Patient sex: M
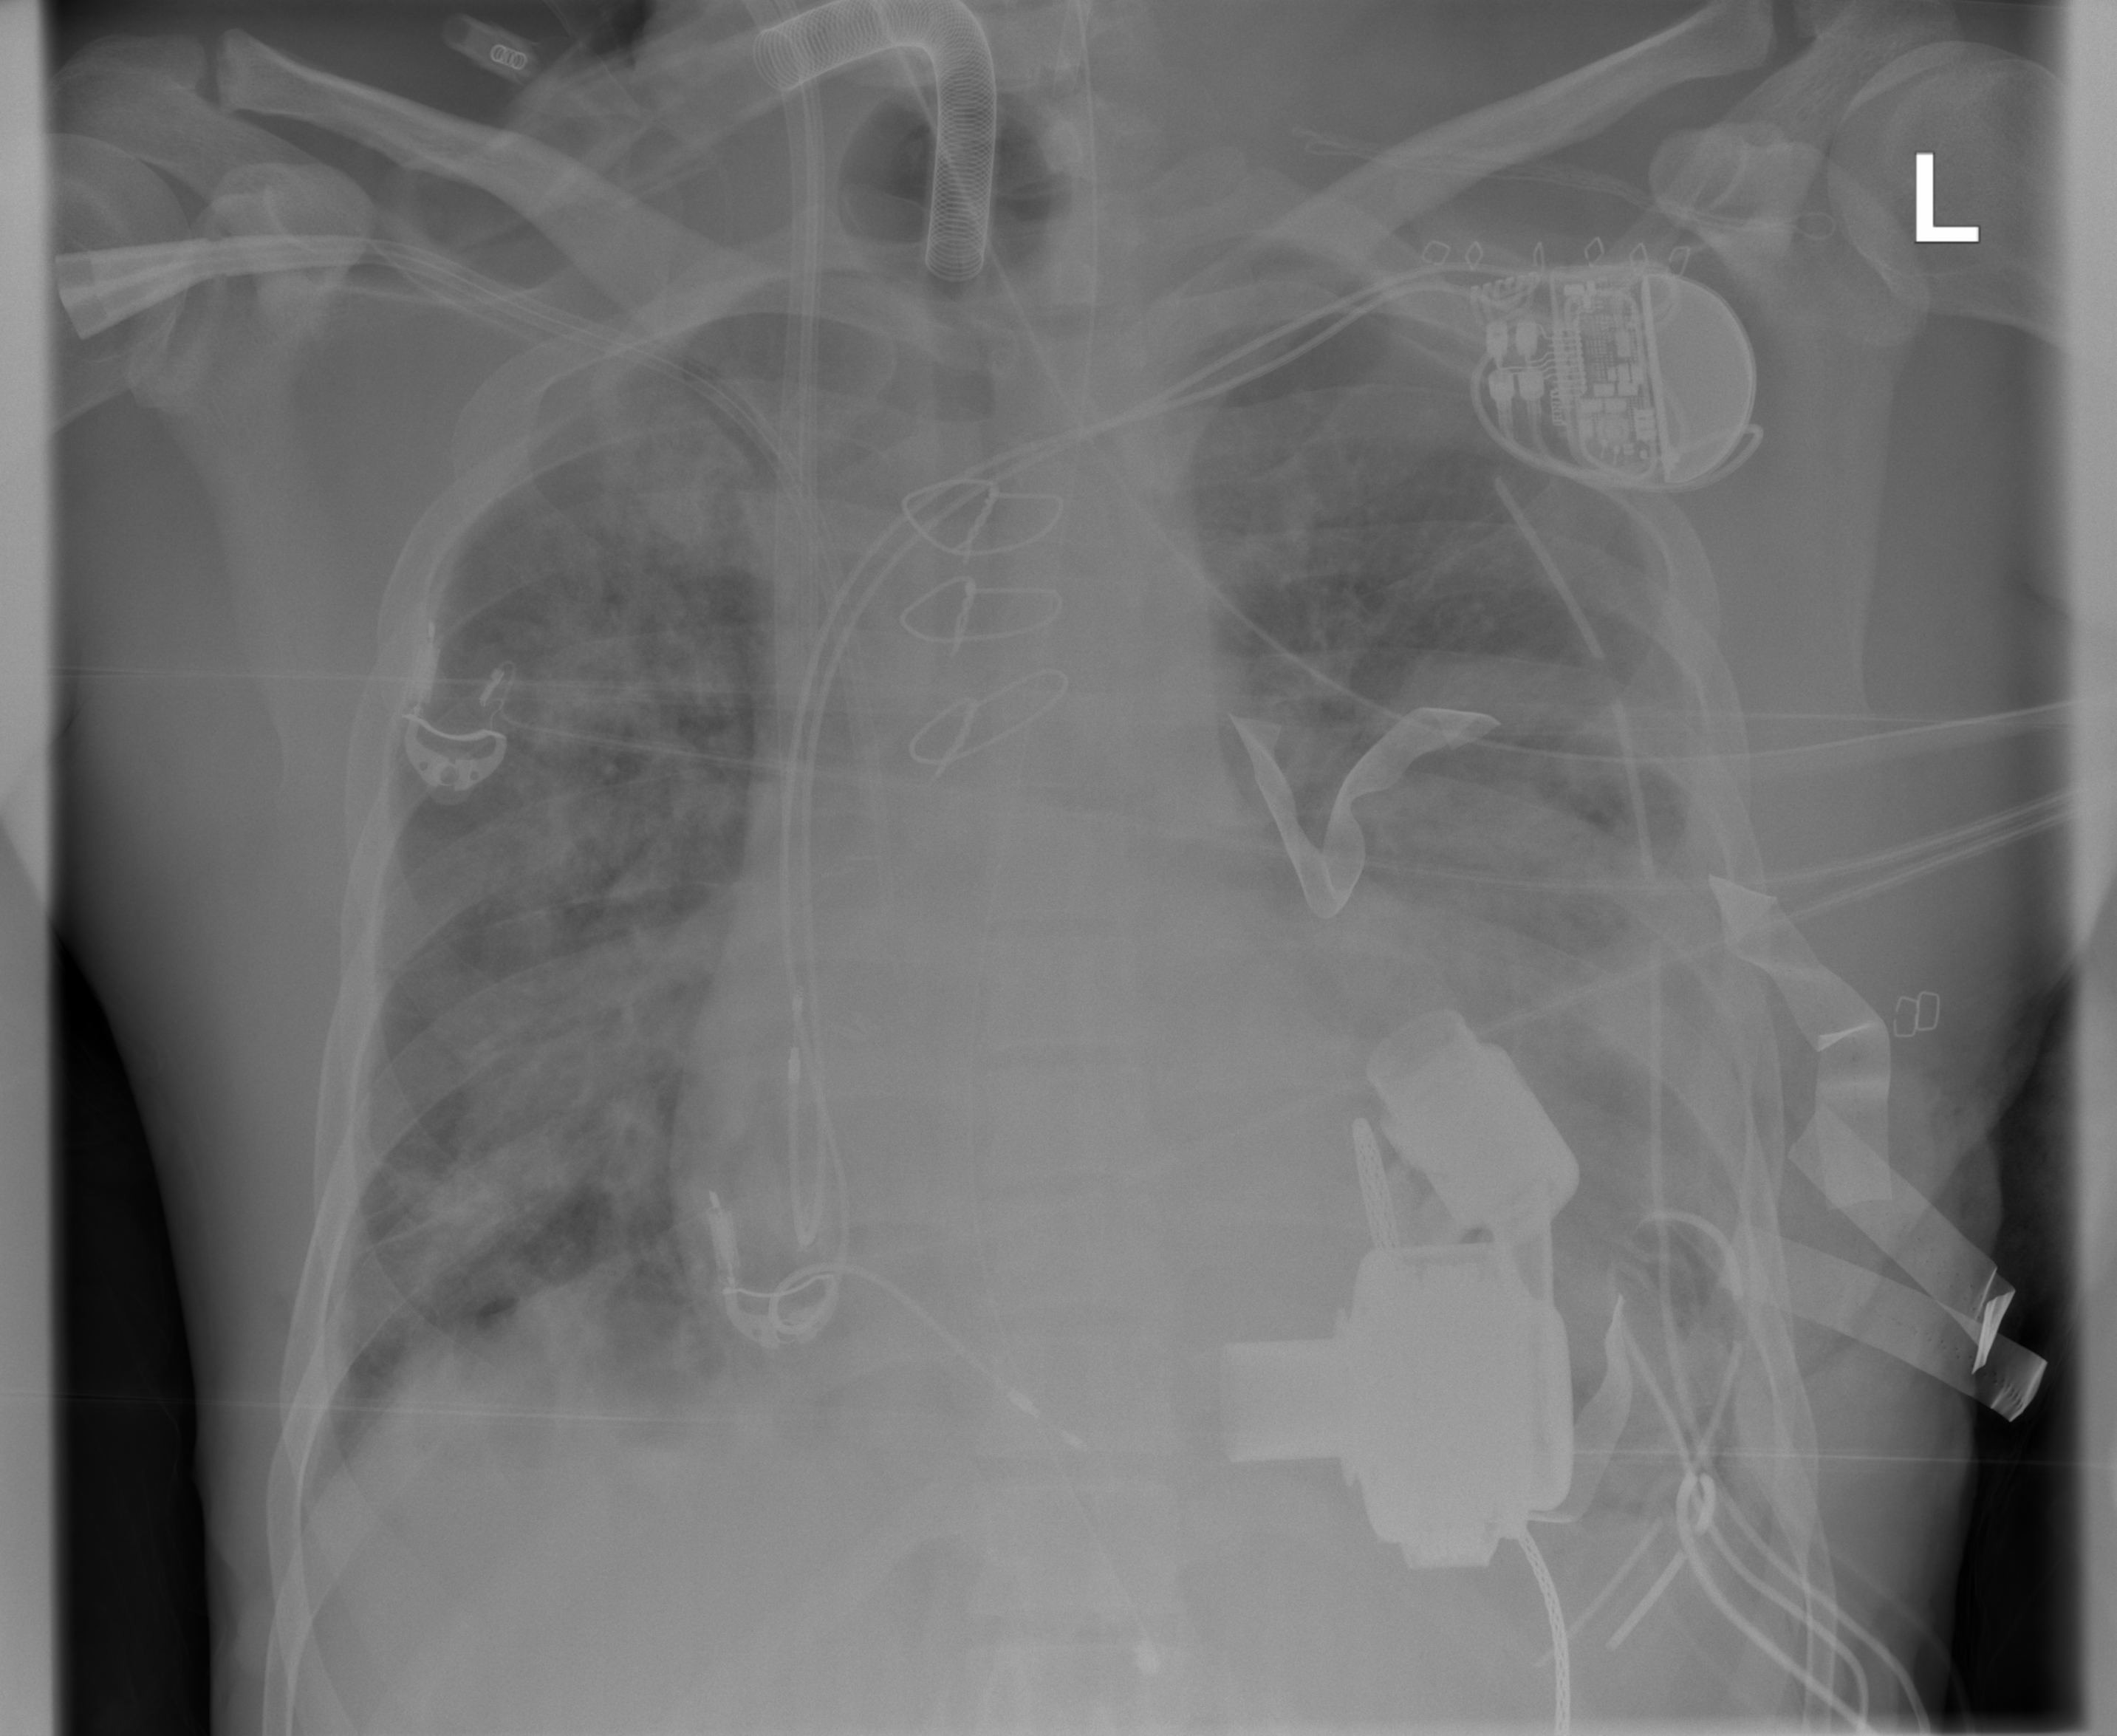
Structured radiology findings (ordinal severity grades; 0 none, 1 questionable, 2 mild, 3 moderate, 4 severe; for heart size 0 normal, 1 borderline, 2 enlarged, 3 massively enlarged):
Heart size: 2
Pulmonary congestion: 3
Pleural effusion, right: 2
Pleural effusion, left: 3
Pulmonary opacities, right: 3
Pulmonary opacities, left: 3
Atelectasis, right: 3
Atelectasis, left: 3